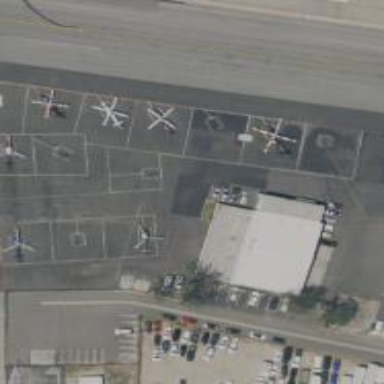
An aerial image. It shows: Image showing helipad at airport.